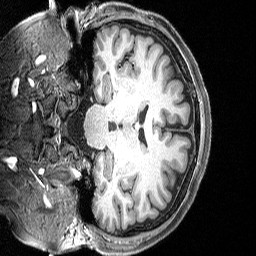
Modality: T1w
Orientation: coronal
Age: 24
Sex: male
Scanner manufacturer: siemens
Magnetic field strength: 3 T
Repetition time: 2.3 s
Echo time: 0.00298 s